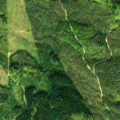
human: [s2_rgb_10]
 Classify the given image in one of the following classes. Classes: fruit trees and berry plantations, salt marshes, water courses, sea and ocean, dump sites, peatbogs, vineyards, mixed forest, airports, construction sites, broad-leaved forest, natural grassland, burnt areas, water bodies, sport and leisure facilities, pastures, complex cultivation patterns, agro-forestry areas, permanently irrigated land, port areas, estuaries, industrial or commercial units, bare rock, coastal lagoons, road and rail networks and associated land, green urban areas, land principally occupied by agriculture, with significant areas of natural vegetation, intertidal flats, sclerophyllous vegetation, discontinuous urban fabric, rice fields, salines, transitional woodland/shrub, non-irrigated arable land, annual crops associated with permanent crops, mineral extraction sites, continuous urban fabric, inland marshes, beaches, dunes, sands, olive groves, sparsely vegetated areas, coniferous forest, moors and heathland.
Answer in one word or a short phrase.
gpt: coniferous forest, mixed forest, transitional woodland/shrub